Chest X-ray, PA view. Patient: 66 years old, sex F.
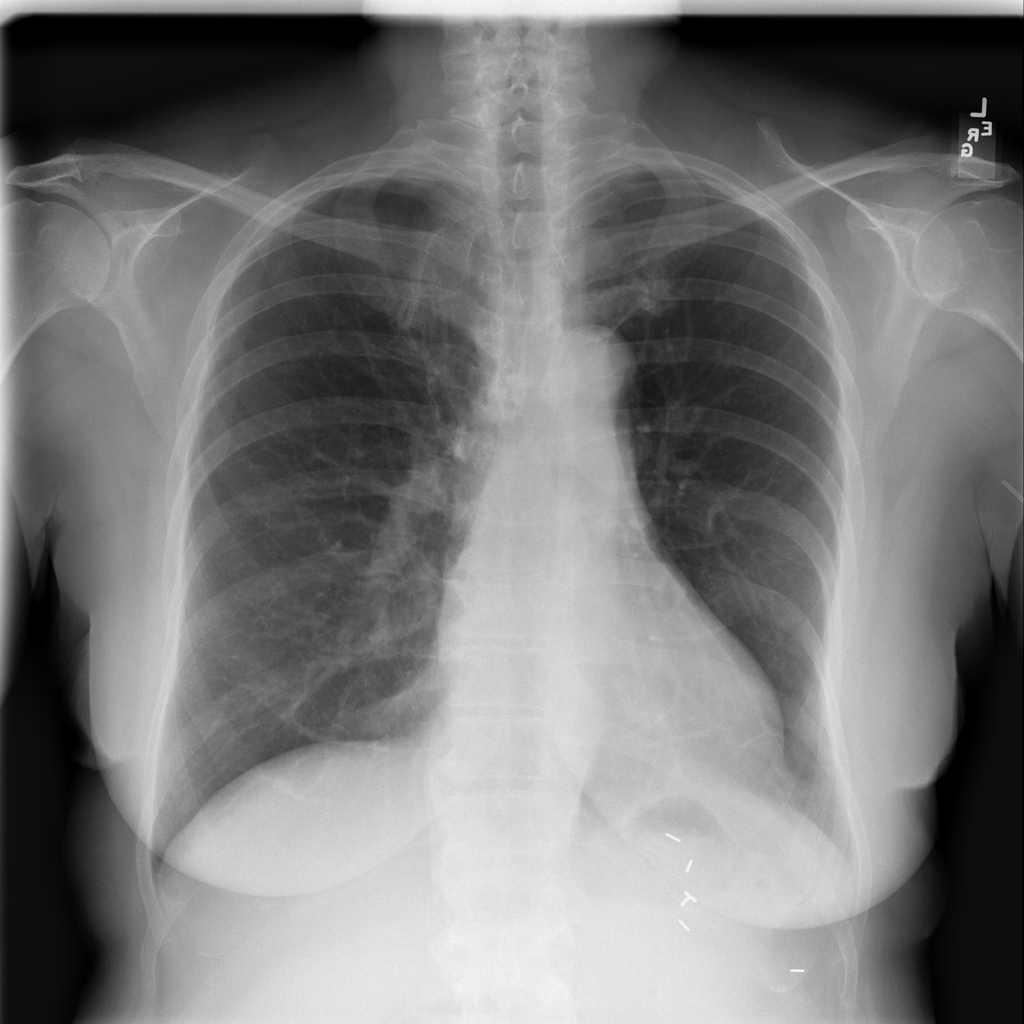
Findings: No Finding